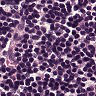
Metastatic tissue present: no